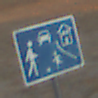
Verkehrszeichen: BeginnVerkehrsberuhigterBereich
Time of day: Dawn
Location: Outdoor (Nature)
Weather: Clear
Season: NotSpecified
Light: Natural